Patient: sex F, age 43
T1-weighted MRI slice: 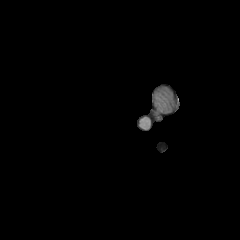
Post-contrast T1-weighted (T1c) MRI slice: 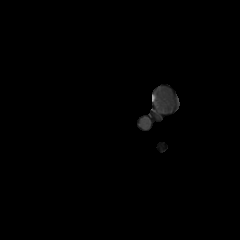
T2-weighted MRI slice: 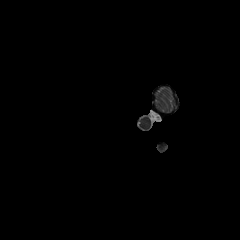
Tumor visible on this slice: no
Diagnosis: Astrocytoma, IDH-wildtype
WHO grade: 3